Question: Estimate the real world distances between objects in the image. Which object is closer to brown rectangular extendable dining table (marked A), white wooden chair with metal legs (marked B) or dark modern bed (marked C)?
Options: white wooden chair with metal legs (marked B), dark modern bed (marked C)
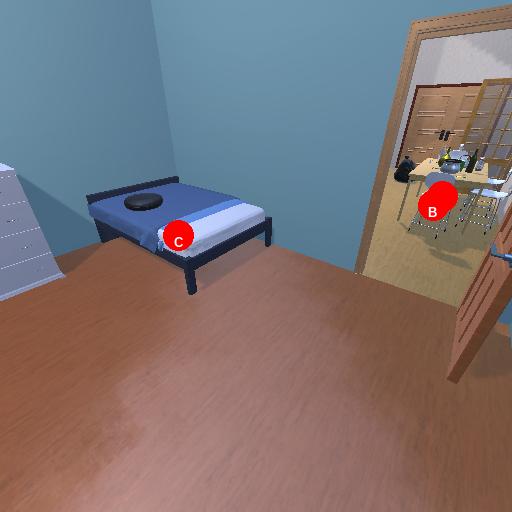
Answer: white wooden chair with metal legs (marked B)